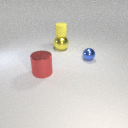
small blue metal sphere to the right of large red metal cylinder